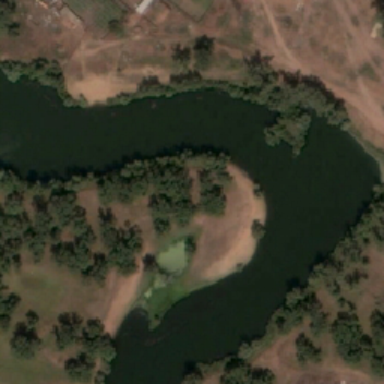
Some floating objects float on the river .